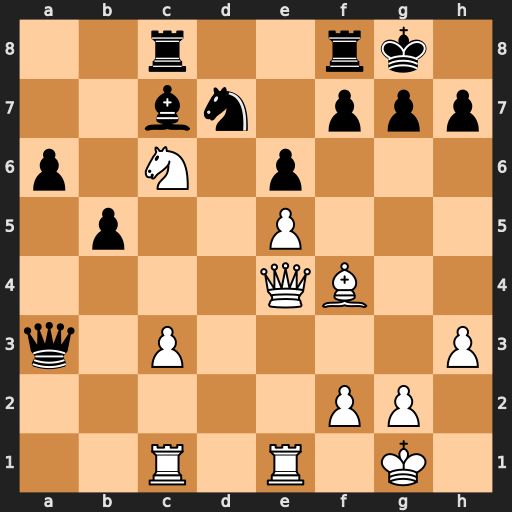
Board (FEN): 2r2rk1/2bn1ppp/p1N1p3/1p2P3/4QB2/q1P4P/5PP1/2R1R1K1
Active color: w
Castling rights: -
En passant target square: -
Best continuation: Ra1 Qc5 Be3